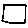
Label: square